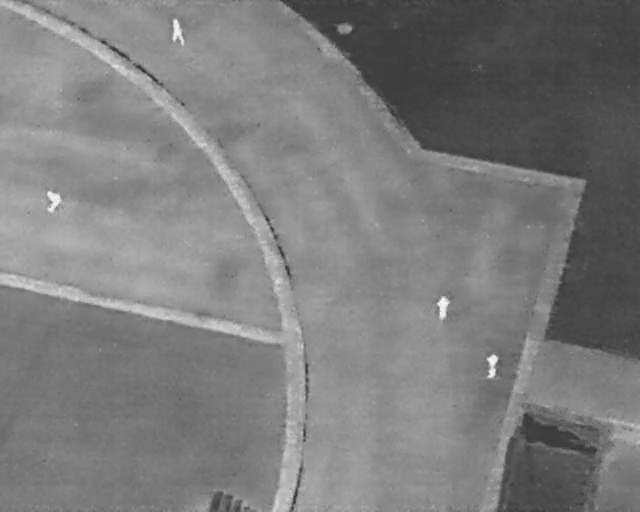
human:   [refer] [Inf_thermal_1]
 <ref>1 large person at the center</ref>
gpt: <box>[[67, 58, 71, 61, 2]]</box>